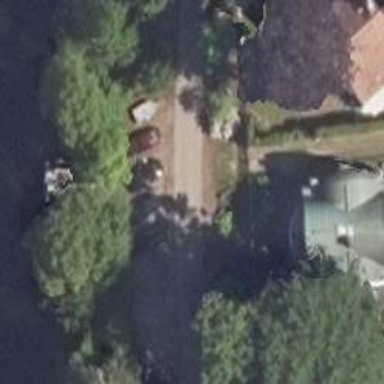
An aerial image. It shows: Residential driveway.